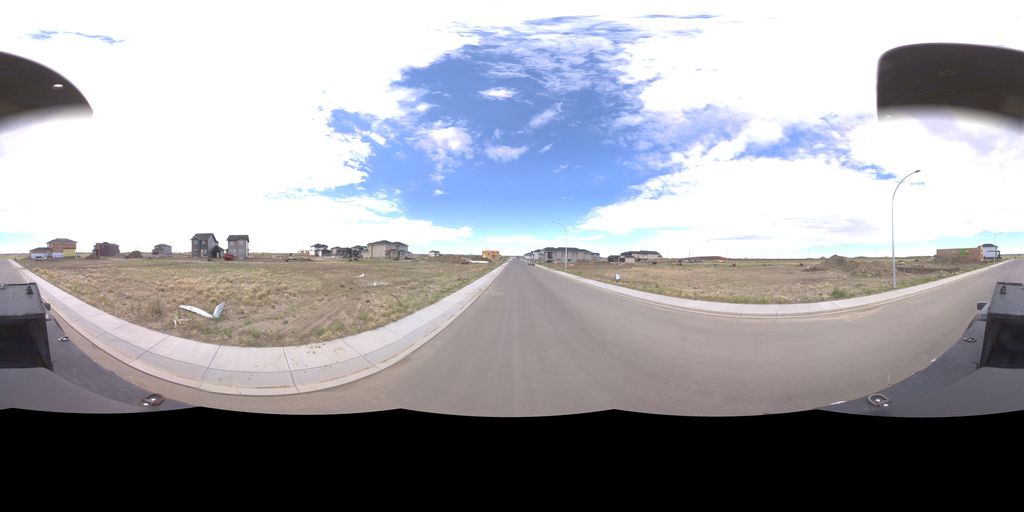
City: saskatoon